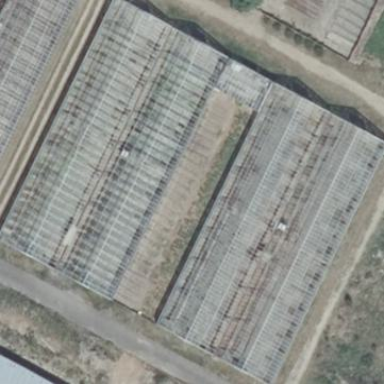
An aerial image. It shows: Greenhouse.